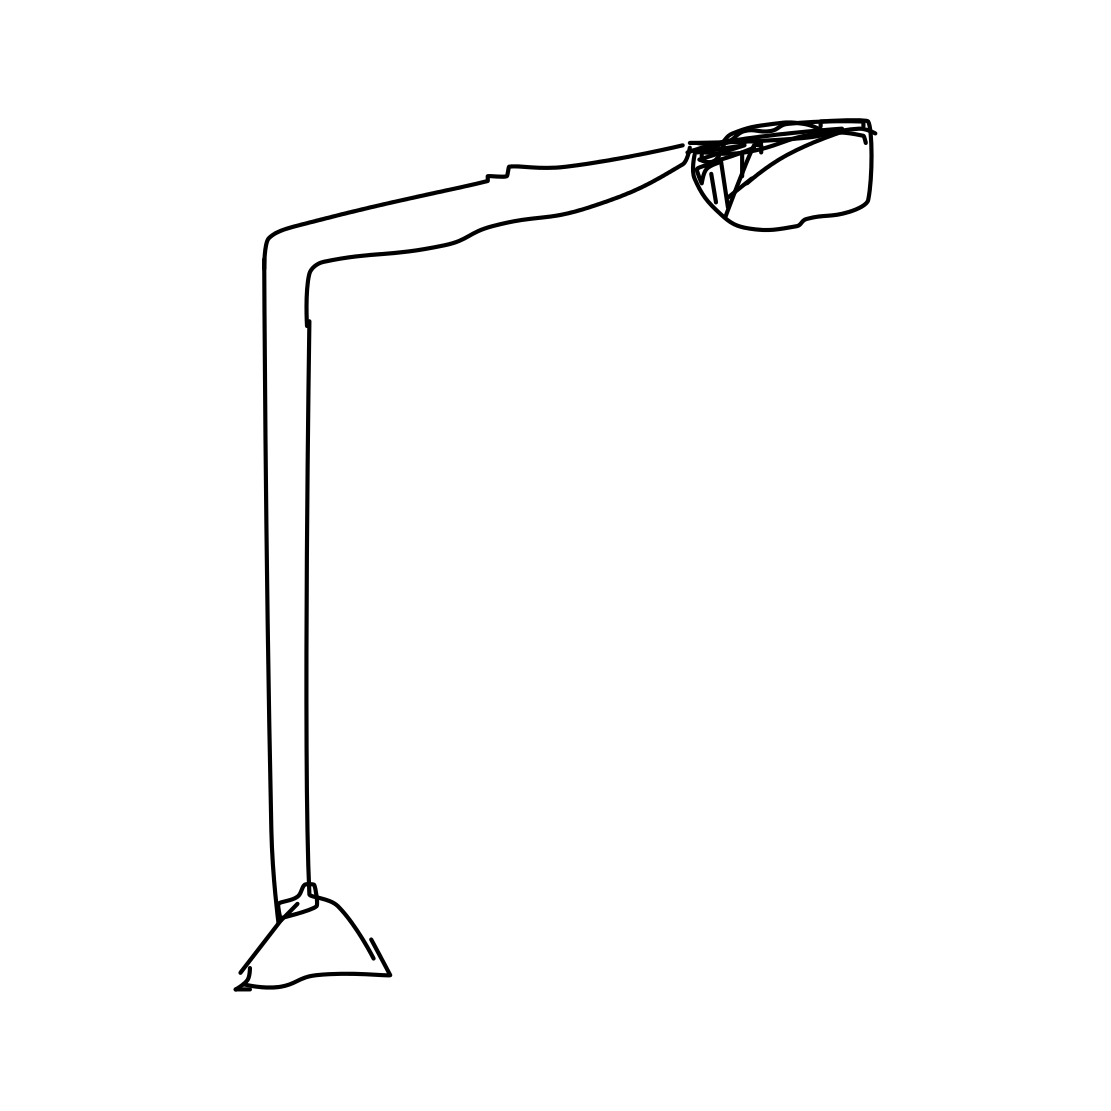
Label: streetlight